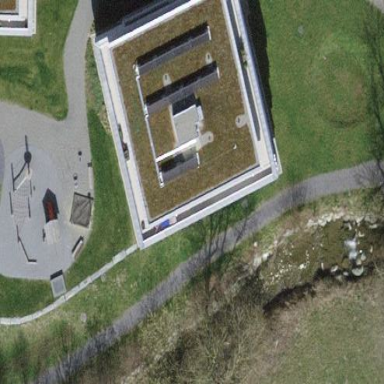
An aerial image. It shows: Apartment building with flat roof.